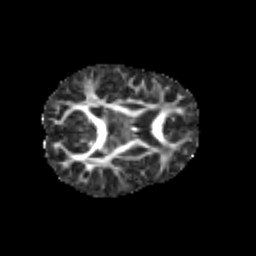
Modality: FA
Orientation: axial
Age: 6
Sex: female
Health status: healthy